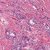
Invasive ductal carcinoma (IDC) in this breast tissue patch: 1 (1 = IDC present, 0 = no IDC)